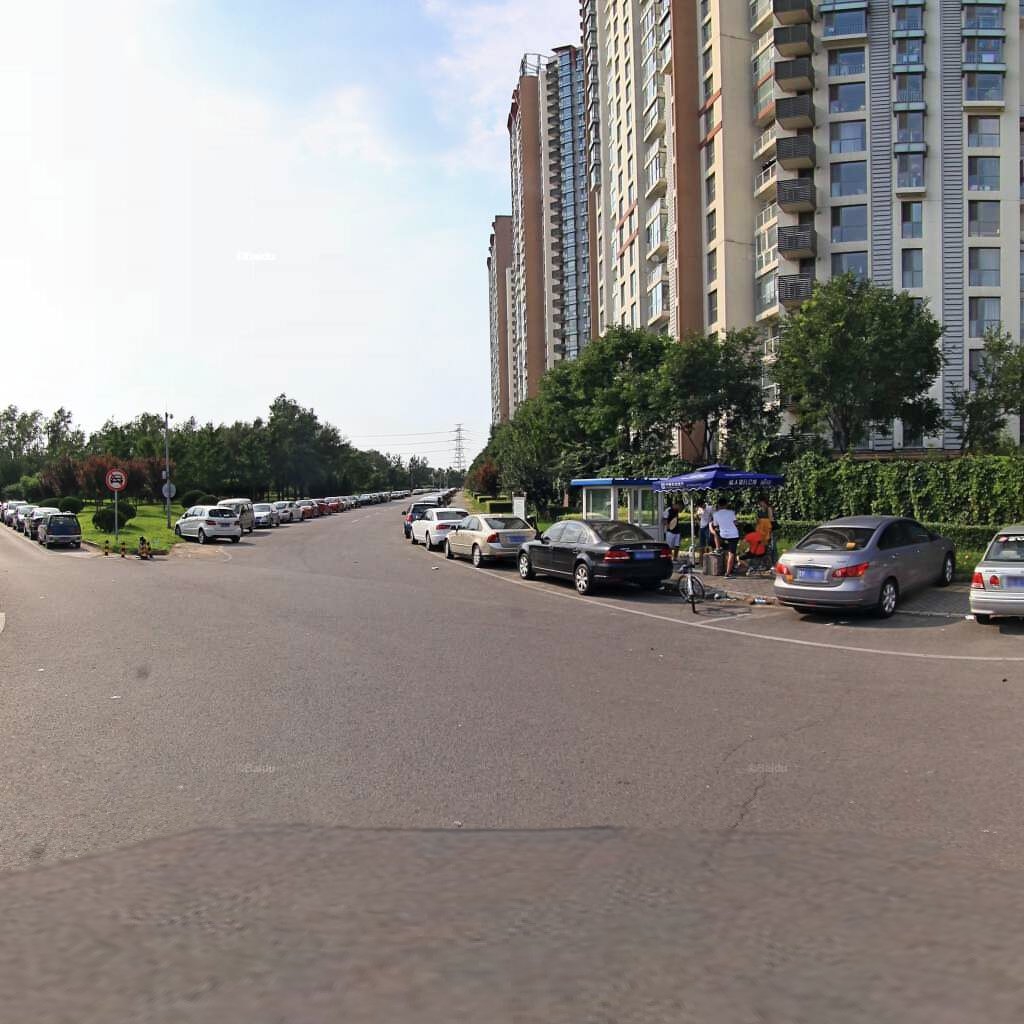
Region: Chaoyang
Road damage annotations: longitudinal crack, longitudinal crack